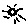
Label: sun